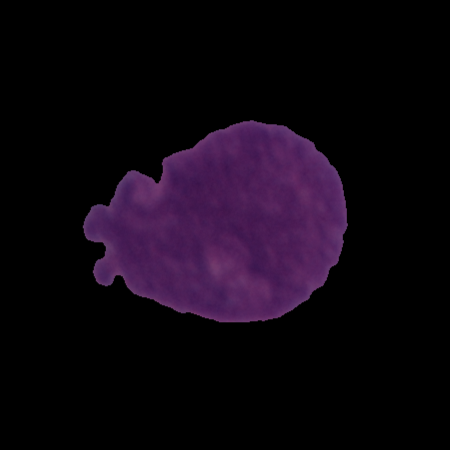
Label: cancer